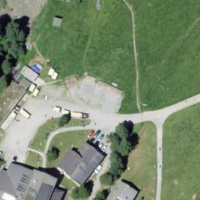
EUNIS habitat code: 31
Species observed at this site:
Melitaea diamina
Veronica chamaedrys
Lysandra coridon
Erebia euryale
Pyrgus serratulae
Cupido minimus
Cyaniris semiargus
Erebia melampus
Aglais urticae